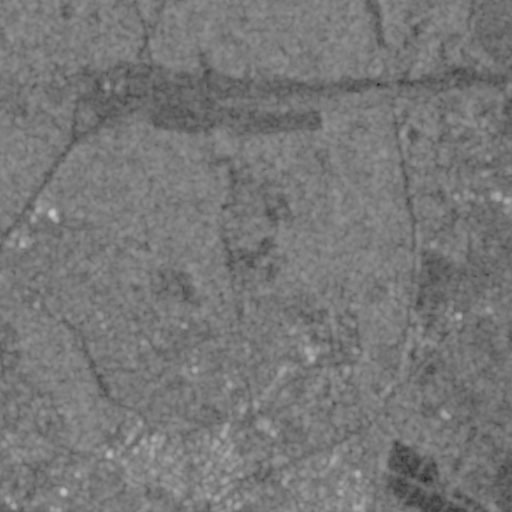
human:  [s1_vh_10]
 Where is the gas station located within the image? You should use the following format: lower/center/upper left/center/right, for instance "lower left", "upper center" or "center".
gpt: The gas station is located in the lower center of the image.
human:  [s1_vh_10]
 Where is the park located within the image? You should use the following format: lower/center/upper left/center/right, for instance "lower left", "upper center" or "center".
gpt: The park is located in the lower left of the image.
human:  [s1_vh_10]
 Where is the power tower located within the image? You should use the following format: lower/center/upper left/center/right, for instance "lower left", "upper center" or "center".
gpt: The power tower is located in the upper of the image.
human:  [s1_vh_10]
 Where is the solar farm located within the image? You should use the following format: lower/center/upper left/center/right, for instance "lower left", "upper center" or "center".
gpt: The solar farm is located in the lower right of the image.
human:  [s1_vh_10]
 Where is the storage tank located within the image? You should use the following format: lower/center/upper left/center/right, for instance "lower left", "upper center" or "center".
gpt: The storage tank is located in the lower center of the image.
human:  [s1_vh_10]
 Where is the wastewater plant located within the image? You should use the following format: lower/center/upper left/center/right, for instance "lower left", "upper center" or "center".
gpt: The wastewater plant is located in the lower left of the image.
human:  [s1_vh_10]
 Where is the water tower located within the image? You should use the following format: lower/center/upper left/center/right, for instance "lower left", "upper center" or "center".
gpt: The water tower is located in the lower center of the image.
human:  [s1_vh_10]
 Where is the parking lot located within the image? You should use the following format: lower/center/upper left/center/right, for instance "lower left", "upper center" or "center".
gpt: There is no parking lot in the image.

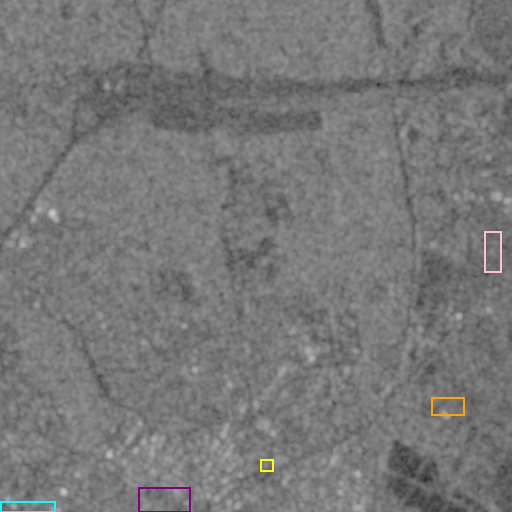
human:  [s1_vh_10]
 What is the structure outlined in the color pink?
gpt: The structure outlined in pink is a crop field.
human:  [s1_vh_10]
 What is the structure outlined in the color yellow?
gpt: The structure outlined in yellow is a gas station.
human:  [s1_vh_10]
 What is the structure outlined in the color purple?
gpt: The structure outlined in purple is a park.
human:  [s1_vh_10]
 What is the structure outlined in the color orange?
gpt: The structure outlined in orange is a solar farm.
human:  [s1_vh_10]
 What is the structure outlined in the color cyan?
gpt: The structure outlined in cyan is a wastewater plant.
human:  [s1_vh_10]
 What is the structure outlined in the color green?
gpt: There is no green outline.